Question: I have to draw lines around a circle (like in clock). How can i achieve this using a for loop?

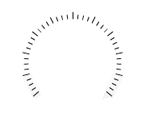
Answer: I'm not sure how to do the actual drawing of a line in Java but to calculate co-ordinates from a central point '(cx,cy)' use
'''
px = cx+sin(a)*r
py = cy+cos(a)*r
'''
Where 'a' is the angle (in radians - I think ie 180 degress=p radians) and 'r' is the radius.
To draw the little lines around the outside you would need to use this formula with say a radius of 100 and the also with a radius of 105 and draw between the two sets of co-ordinates.
eg
'''
for (var a=0,aMax=(2*Math.PI),aStep=(Math.PI/30); a<aMax; a+=aStep){
px1 = cx+Math.sin(a)*r;
py1 = cy+Math.cos(a)*r;
px2 = cx+Math.sin(a)*(r+5);
py2 = cy+Math.cos(a)*(r+5);
//draw line between (px1,py1) and (px2,py2)
};
'''